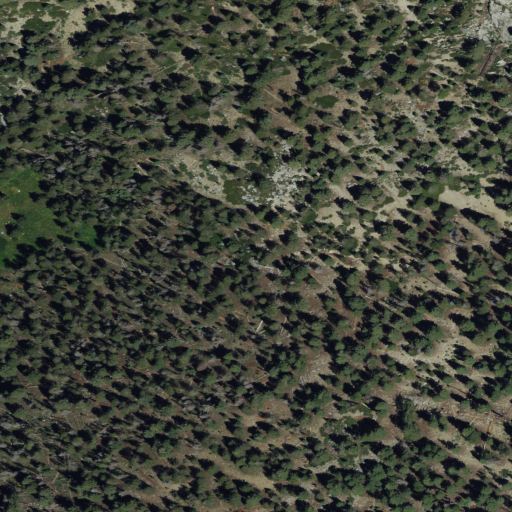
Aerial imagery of gap in California named Kanawyer Gap containing evergreen forest and shrub